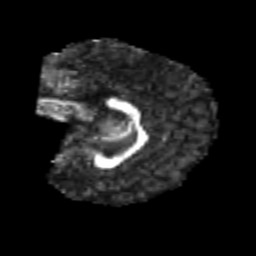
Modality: FA
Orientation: sagittal
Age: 7
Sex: male
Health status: healthy